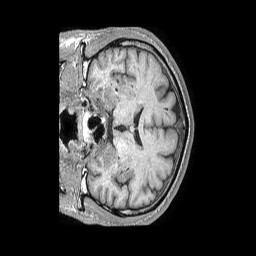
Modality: T1w
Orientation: coronal
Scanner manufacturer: philips
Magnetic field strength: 1.5 T
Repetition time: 0.007834 s
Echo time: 0.003645 s